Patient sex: M
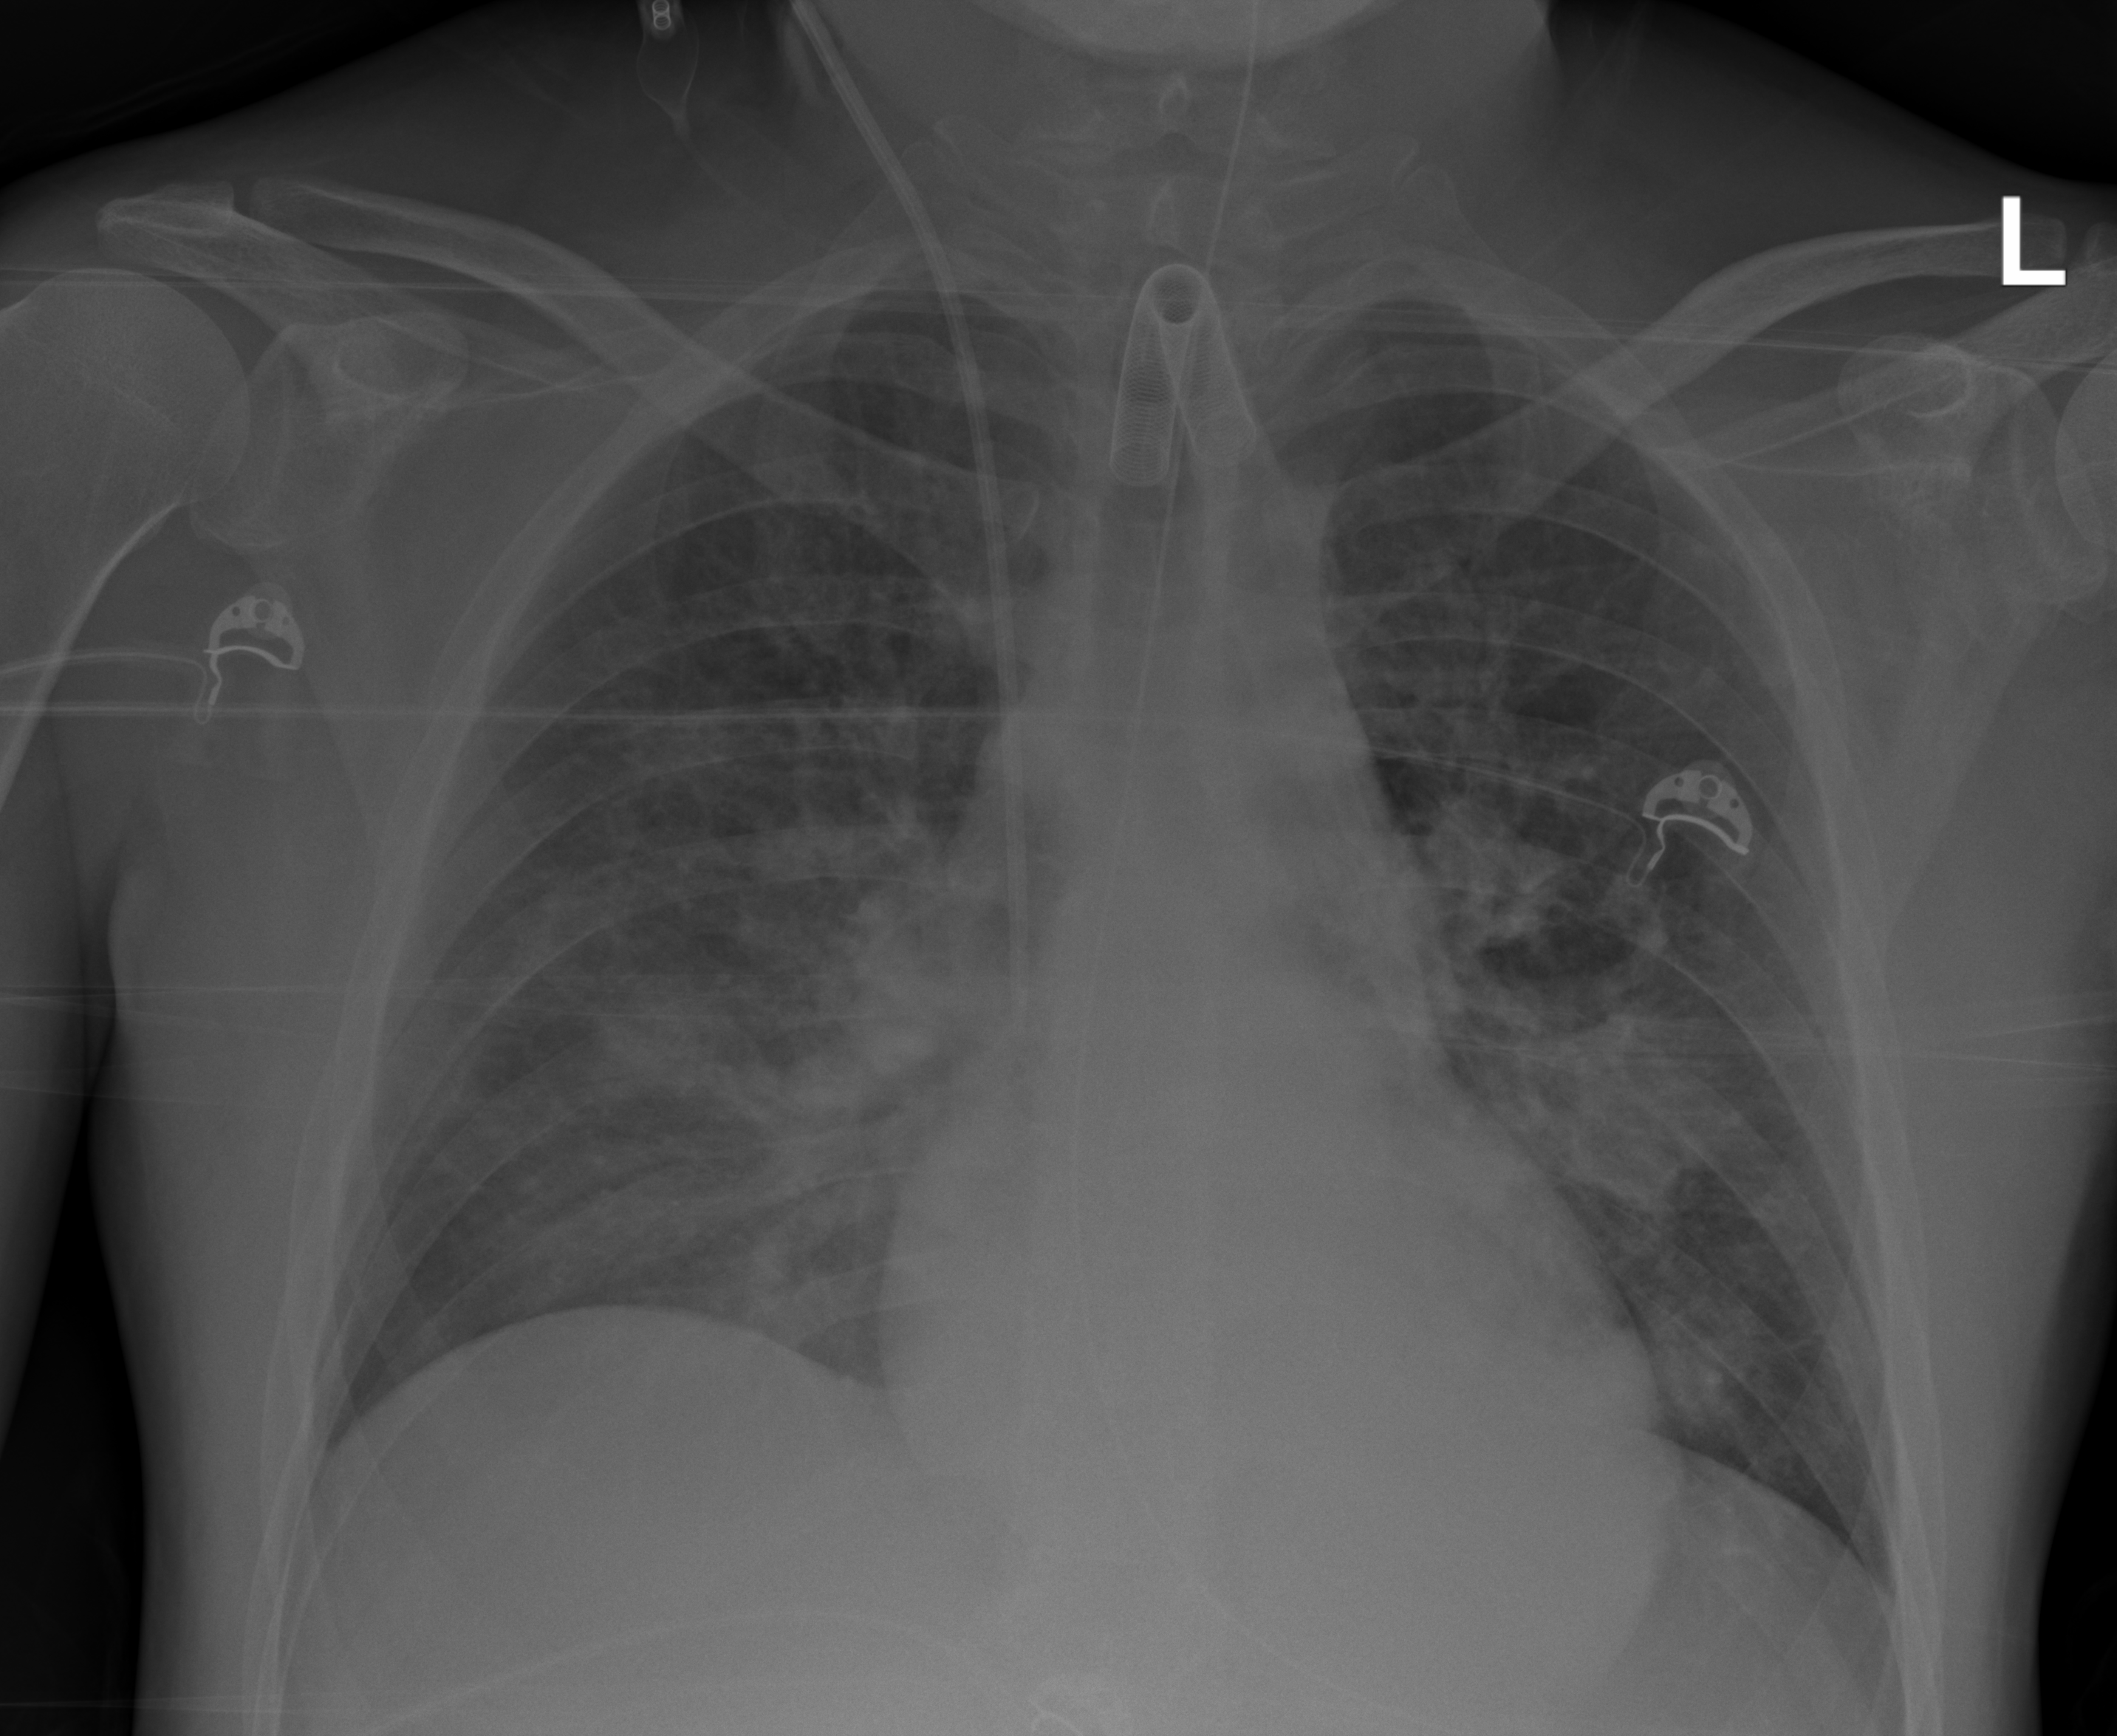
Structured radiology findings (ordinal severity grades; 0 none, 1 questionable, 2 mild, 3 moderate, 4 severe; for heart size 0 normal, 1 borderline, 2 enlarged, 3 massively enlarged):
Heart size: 1
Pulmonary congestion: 1
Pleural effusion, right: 0
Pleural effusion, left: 0
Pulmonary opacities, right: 3
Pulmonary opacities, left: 3
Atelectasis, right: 2
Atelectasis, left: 2